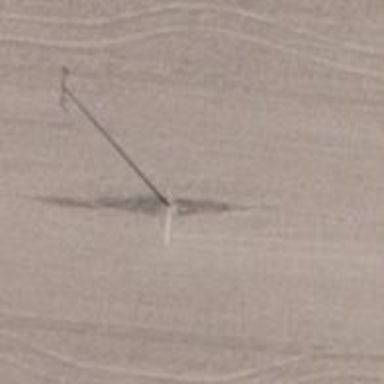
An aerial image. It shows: Power pole.